Field crop: maize
Growth stage: 1
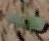
Species: datura